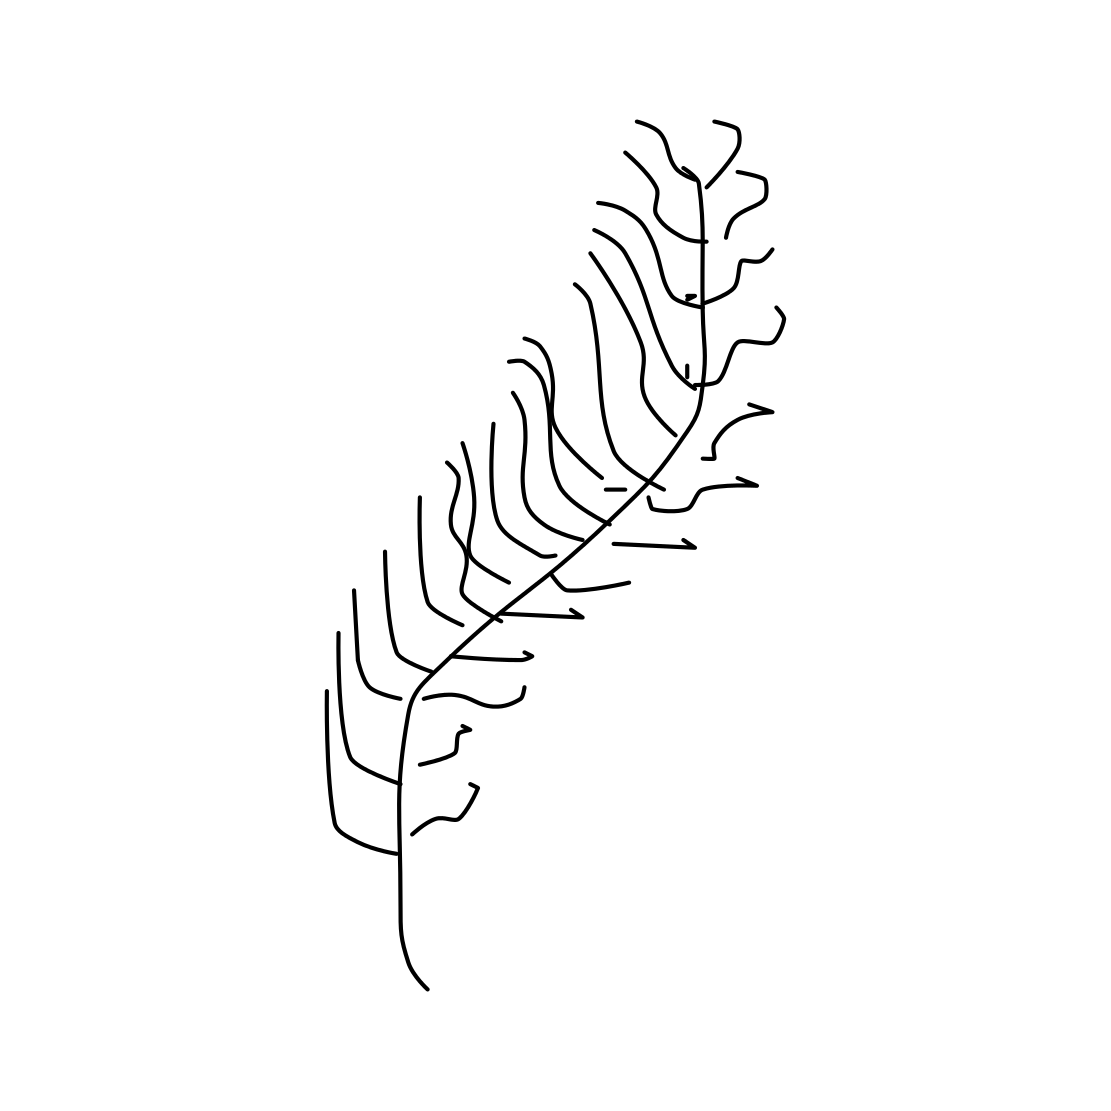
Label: feather